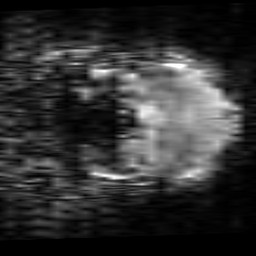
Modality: T2starw
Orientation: coronal
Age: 21
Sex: female
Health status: healthy
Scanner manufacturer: siemens
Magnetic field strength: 3 T
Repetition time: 0.7 s
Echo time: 0.02 s